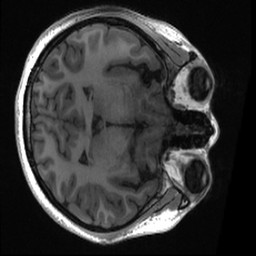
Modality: T1w
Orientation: axial
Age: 22
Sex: female